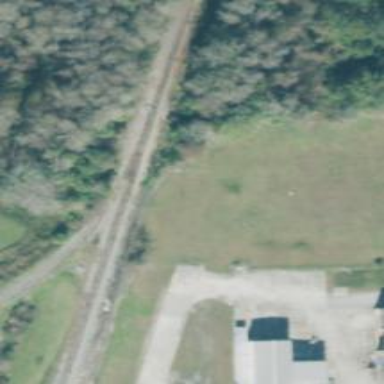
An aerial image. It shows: Railway spur junction.